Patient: sex M, age 60
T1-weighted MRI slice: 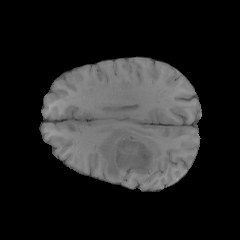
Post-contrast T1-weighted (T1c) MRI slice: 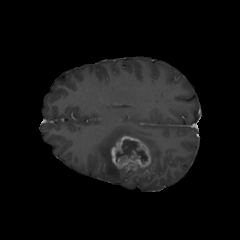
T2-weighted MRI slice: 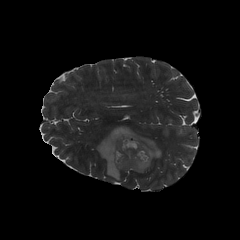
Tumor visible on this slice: yes
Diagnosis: Glioblastoma, IDH-wildtype
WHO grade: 4